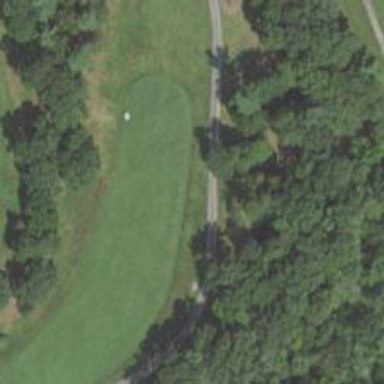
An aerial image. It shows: Path for golf carts.